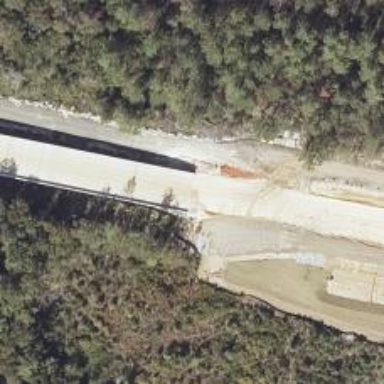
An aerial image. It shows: Asphalt surface bridge.